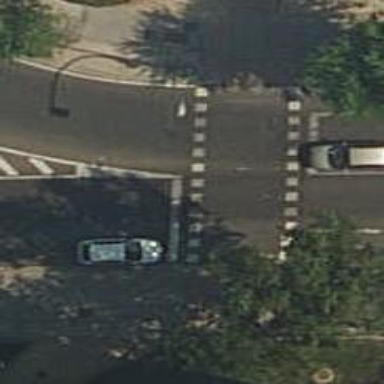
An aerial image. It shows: Road with traffic signals and zebra crossing with traffic signals.